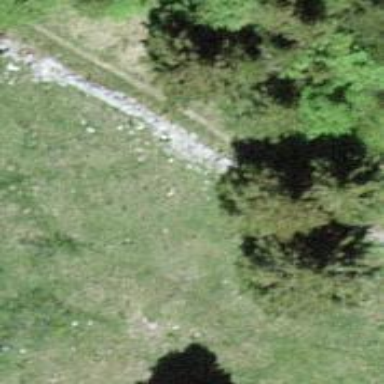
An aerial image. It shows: Dry stone wall barrier.